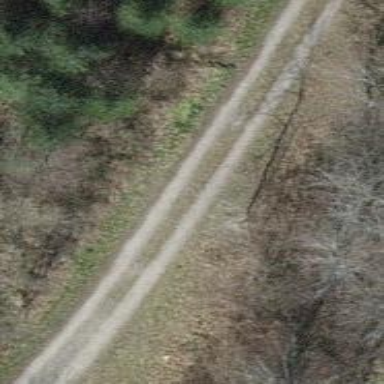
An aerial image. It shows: Unpaved track with grade2 tracktype.